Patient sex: M
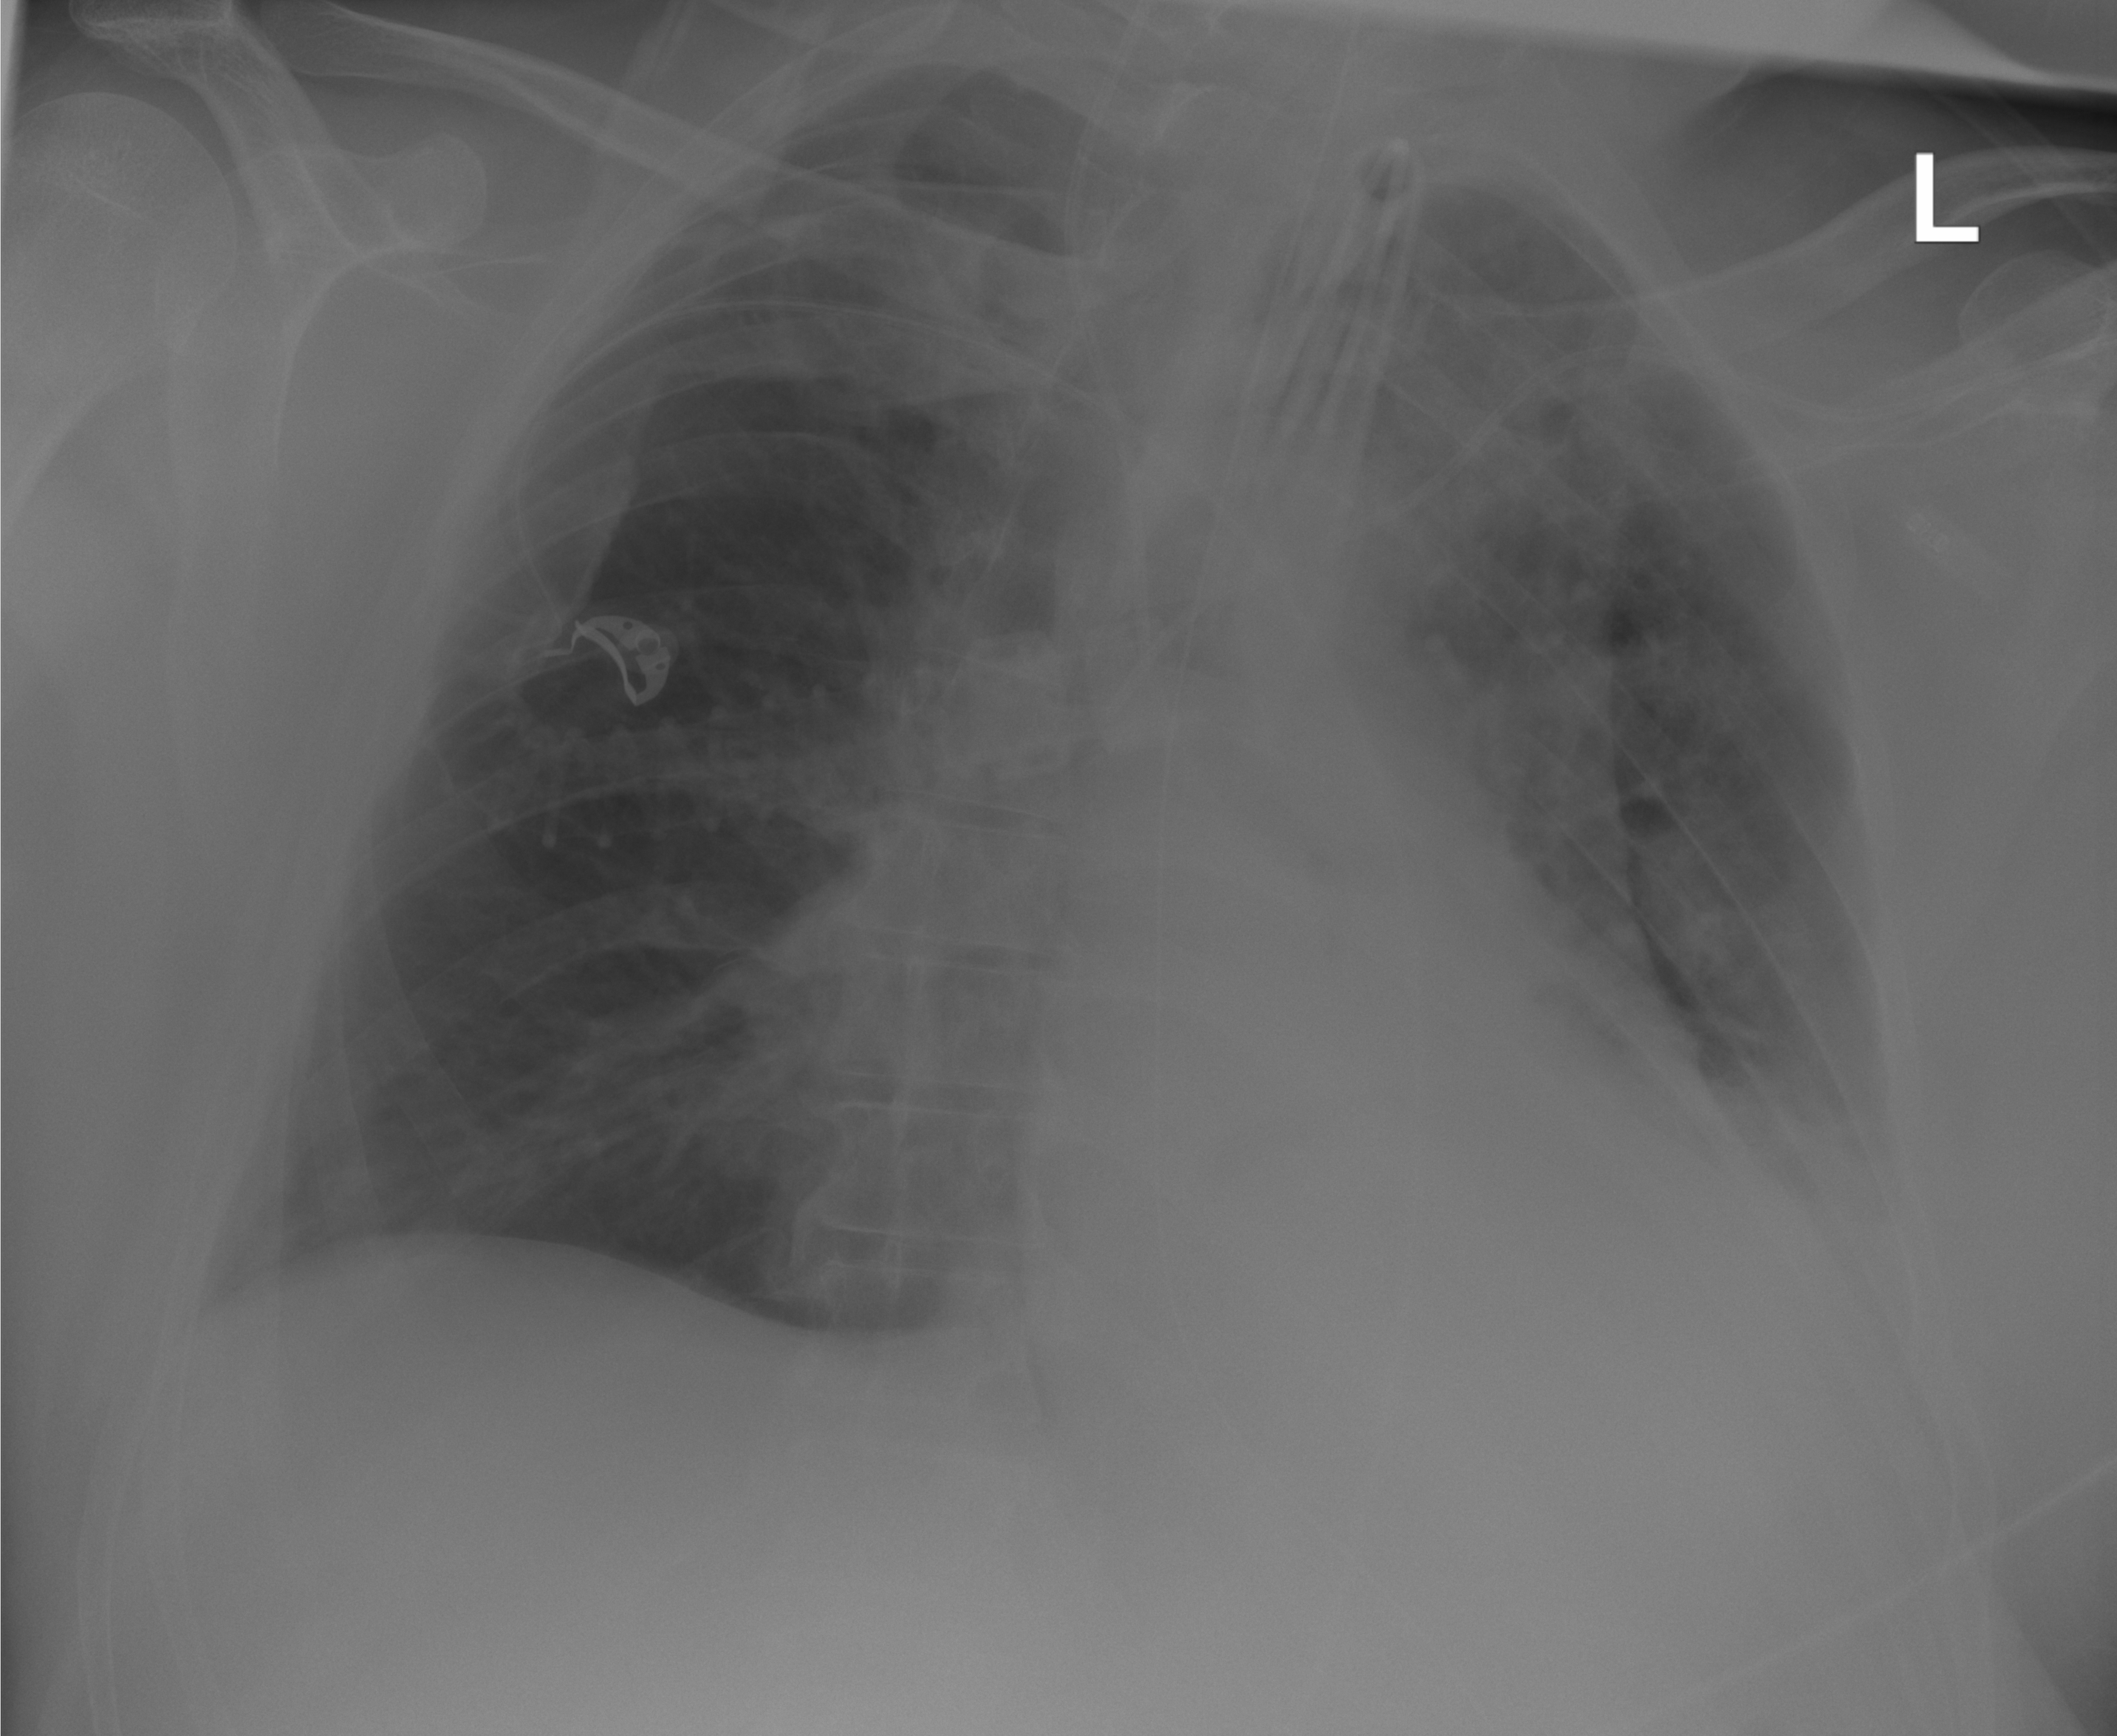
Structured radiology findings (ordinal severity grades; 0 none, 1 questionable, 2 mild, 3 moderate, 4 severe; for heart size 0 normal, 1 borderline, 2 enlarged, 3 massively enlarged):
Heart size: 1
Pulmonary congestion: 2
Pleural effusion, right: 0
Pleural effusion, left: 3
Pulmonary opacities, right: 0
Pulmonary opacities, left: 0
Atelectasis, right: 0
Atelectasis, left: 2